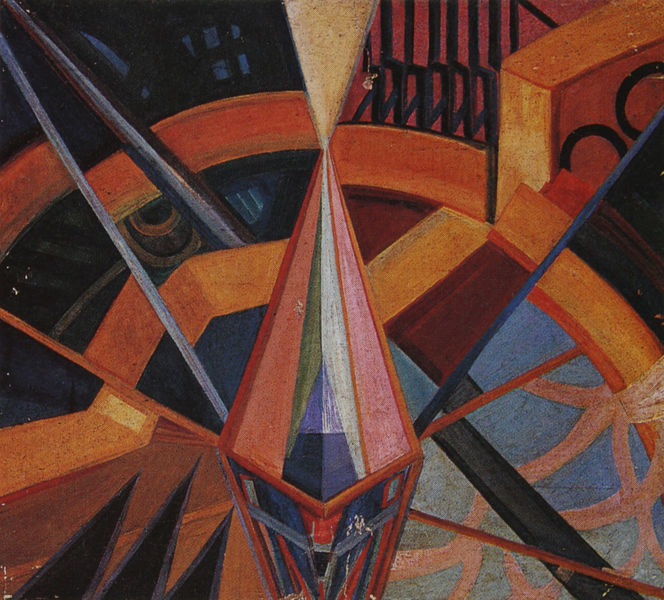
Titel: Abstraktion
Künstler: Michail Matjuschin
Standort: Syktywkar
Institution: Kunstmuseum
Schlagwörter: blau, gemälde, körper, weiß, dreieck, gelb, grün, komposition, kubismus, ocker, bunt, hell, mund, nase, ohr, orange, schwarz, gebäude, rot, tier, malerei, muster, zylinder, architektur, gesicht, lang, spitze, öl, gitter, auge, spitzen, rosa, kreis, rund, schuppen, turm, ornage, bogen, moderne, russland, abstrakt, farben, flächen, mauer, farbe, formen, linien, treppe, spitz, balken, stufen, ring, striche, arena, katze, ringe, futuristisch, strahlen, quer, zirkus, manege, ecken, geometrisch, raute, zacken, schnauze, glasfenster, pstos, löwe, wendeltreppe, pyramide, dreiecke, pfeil, kanten, viereck, netz, pfeile, russisch, halbkreise, flecke, facetten, gebrochen, prisma, dreicke, lichtzentrum, trapez, gegensätze, spektrum, suprematismus, konstruktivistisch, ringe gitter, senkrechtstart, zurkus